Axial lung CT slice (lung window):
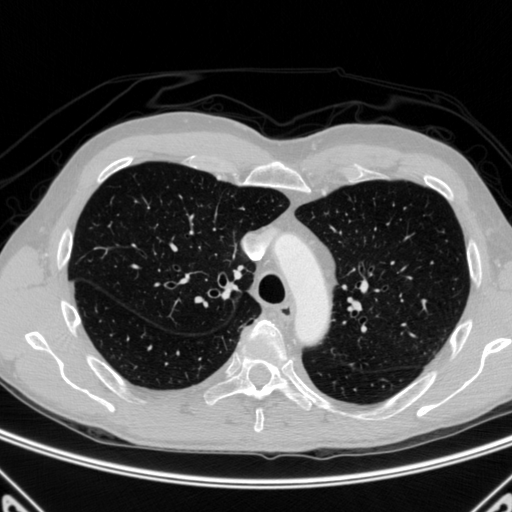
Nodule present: no